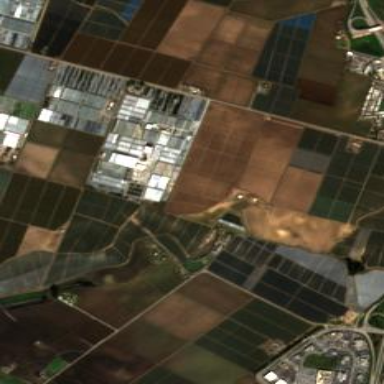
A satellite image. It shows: Unique farmland designated for greenhouse horticulture.